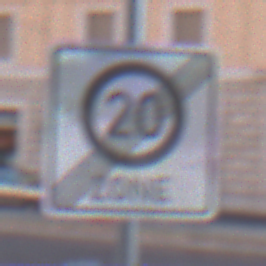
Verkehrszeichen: EndeZone20
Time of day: SunriseSunset
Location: Outdoor (Urban)
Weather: Clear
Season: NotSpecified
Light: Natural